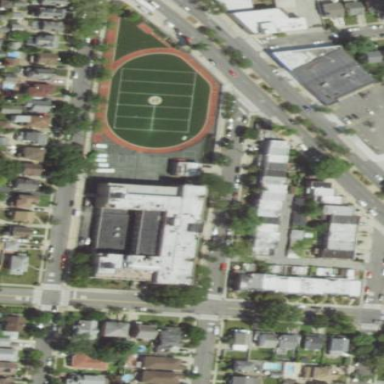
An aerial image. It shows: Multi-sport school.